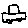
Label: car